Aerial crown-view tile of a tropical tree (Barro Colorado Island, Panama), acquired 20250818:
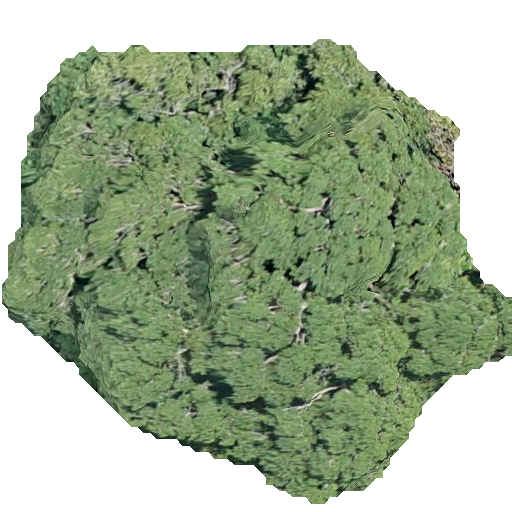
Species: Calophyllum longifolium
GBIF accepted scientific name: Calophyllum longifolium
Crown area: 241.955 m²